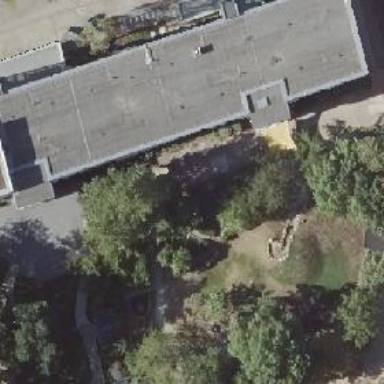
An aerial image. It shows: Kindergarten with flat roof.